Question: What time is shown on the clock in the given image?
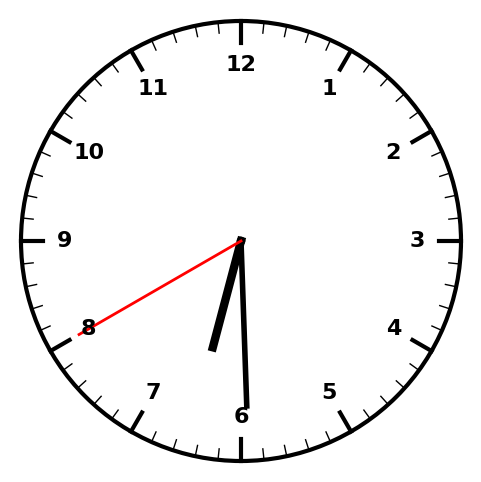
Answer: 06:29:40